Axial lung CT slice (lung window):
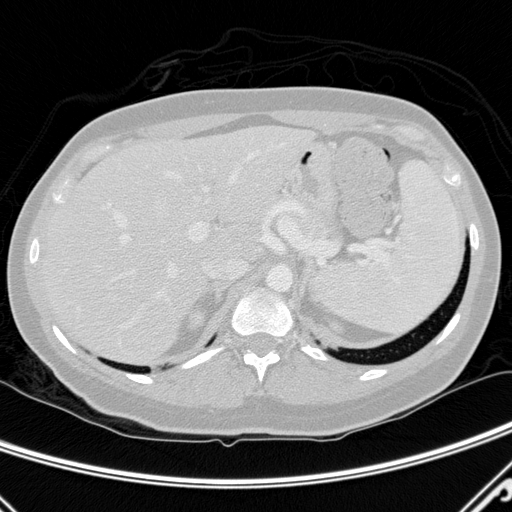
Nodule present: no